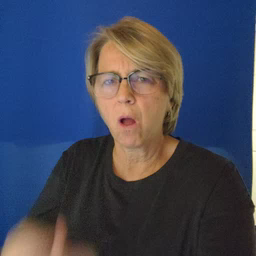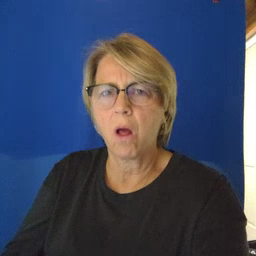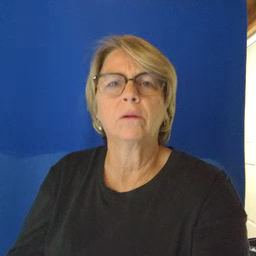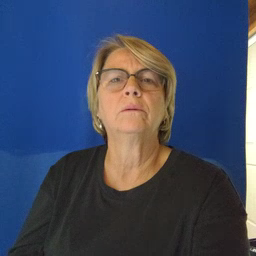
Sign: fall